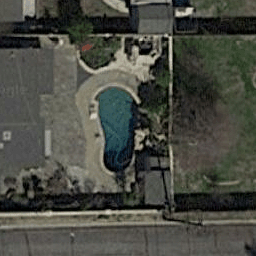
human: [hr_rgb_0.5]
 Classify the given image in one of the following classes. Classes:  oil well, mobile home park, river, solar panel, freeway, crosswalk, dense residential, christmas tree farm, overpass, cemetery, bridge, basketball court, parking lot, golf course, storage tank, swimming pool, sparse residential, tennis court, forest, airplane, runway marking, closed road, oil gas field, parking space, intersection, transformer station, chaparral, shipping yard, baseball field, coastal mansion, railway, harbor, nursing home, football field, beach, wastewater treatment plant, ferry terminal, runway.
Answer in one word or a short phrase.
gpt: swimming pool